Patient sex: M
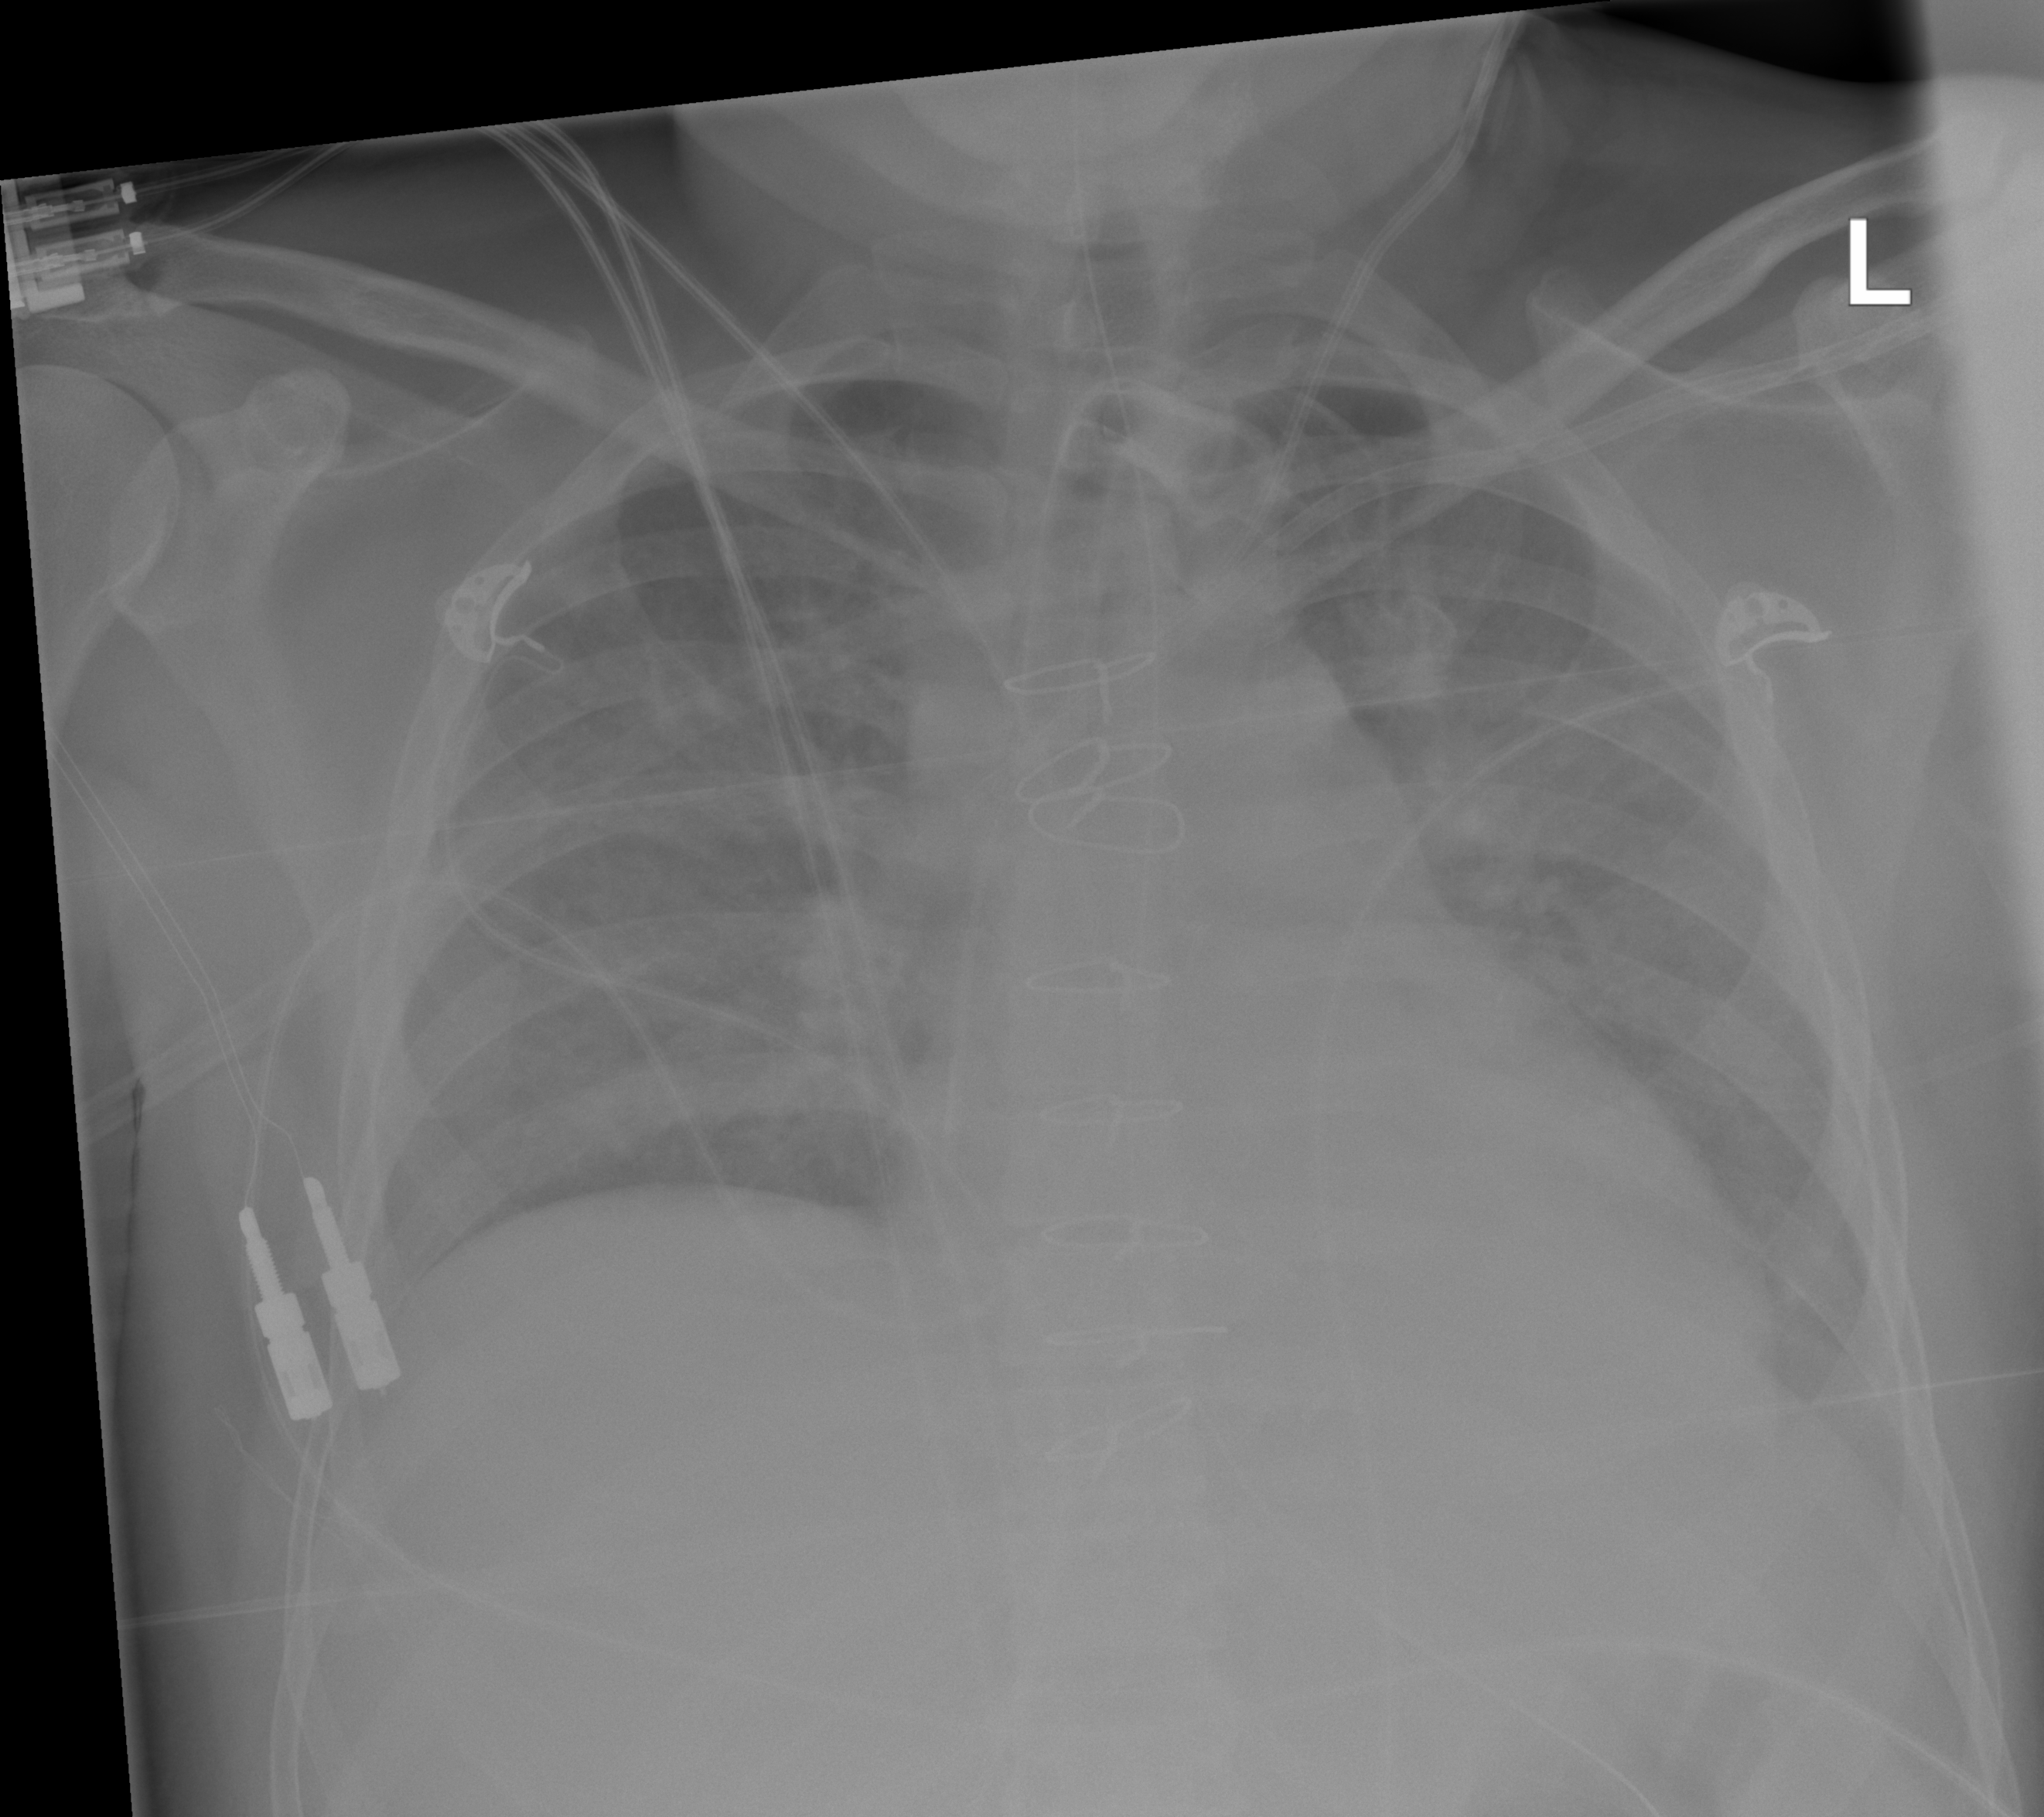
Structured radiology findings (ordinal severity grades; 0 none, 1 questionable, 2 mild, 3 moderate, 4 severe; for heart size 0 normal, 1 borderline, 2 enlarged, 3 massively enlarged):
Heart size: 0
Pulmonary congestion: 0
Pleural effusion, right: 0
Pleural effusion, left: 2
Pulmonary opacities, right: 0
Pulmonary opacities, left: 0
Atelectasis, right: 0
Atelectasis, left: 0